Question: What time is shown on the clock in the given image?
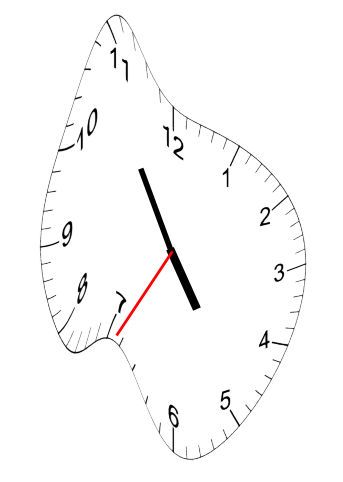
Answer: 04:54:35